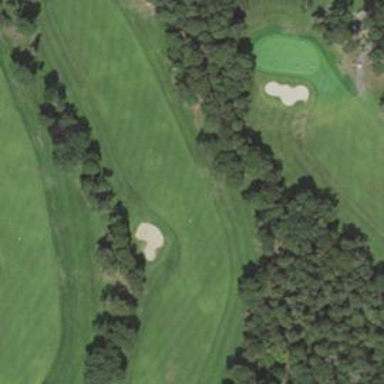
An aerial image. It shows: Scenic golf fairway.